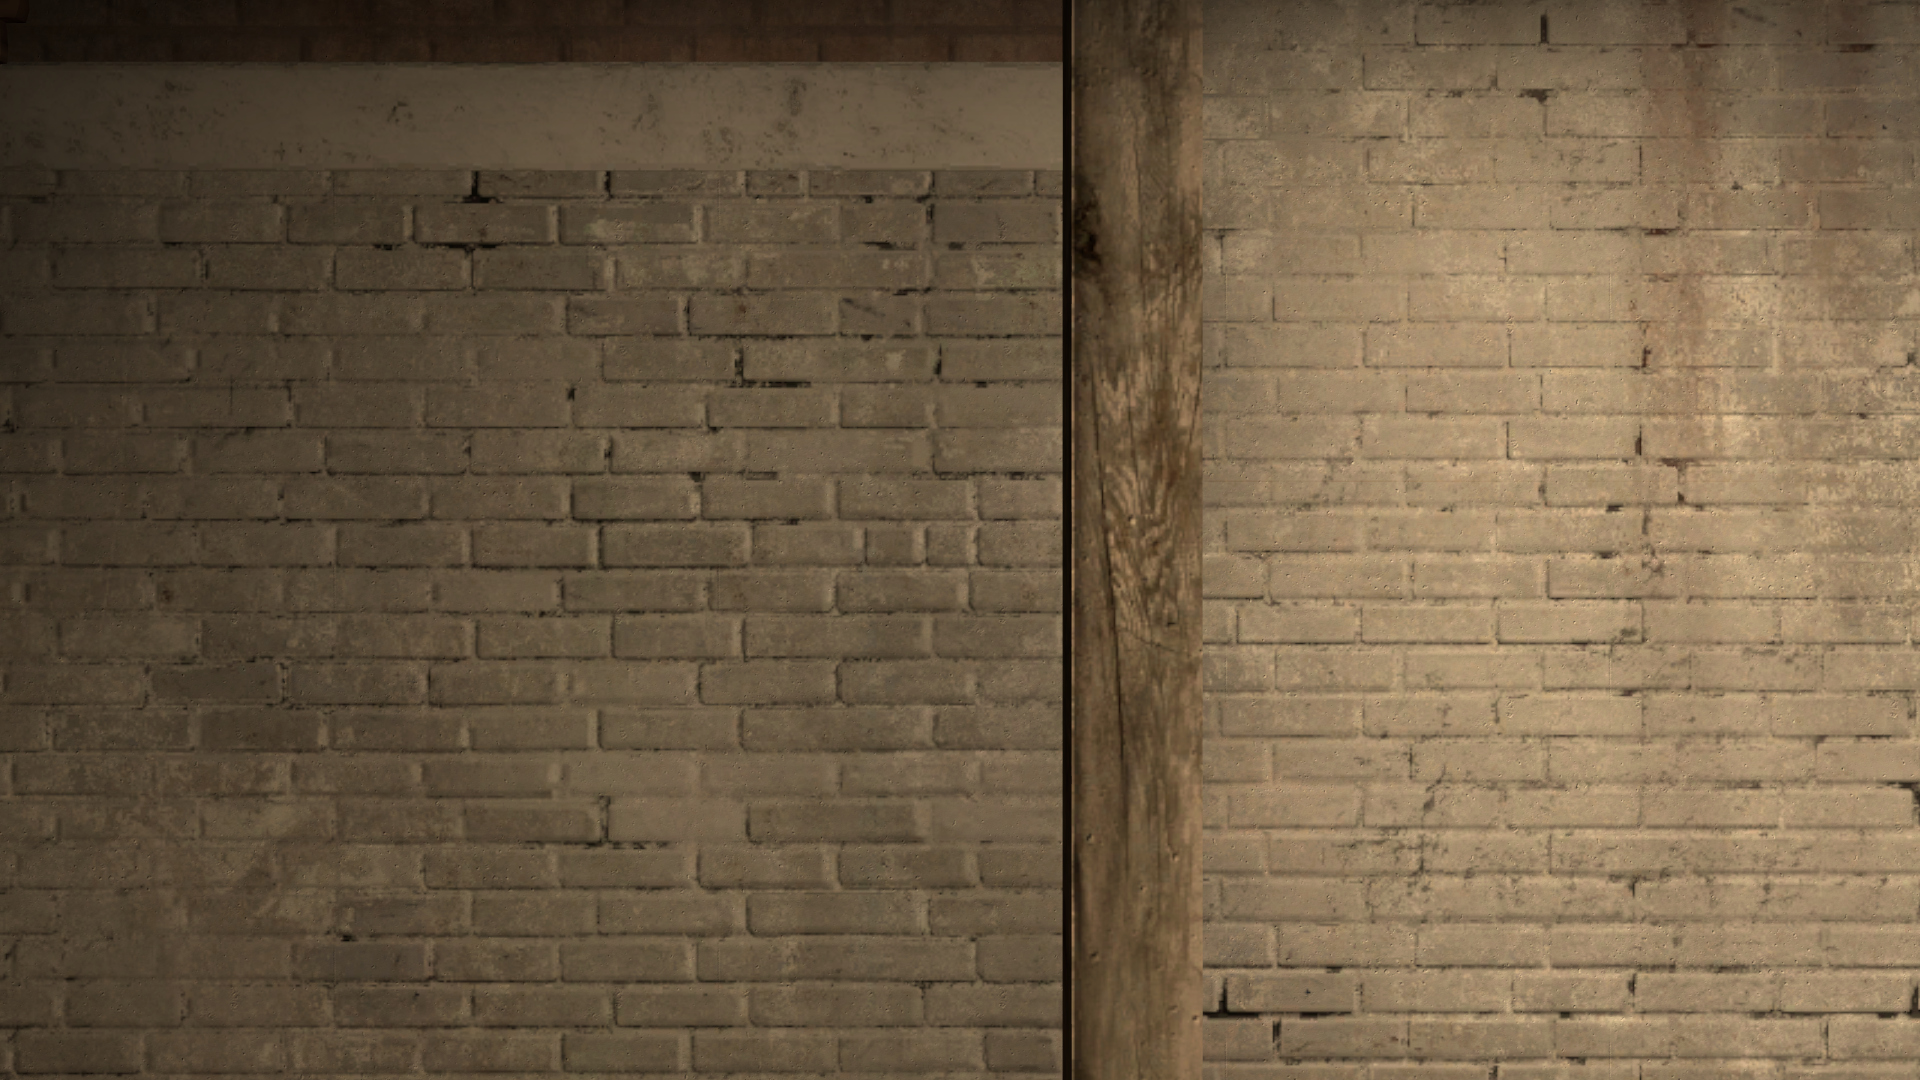
Map: de_train